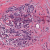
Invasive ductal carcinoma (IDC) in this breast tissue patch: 0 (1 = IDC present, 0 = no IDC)